Interaction volume radius: 5 \u00c5
Interaction volume height: 30 \u00c5
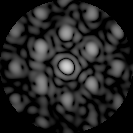
Disorder parameter: 0.4787